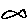
Label: fish